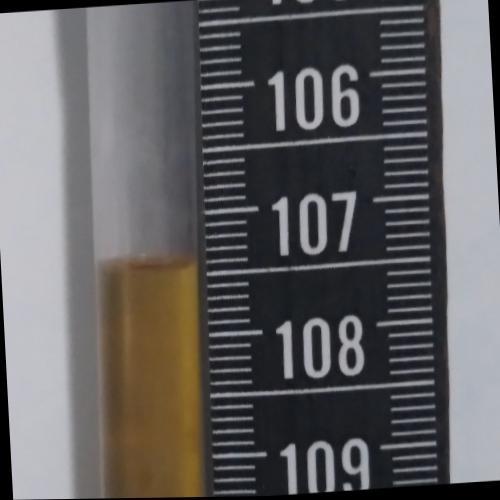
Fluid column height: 107.4 cm